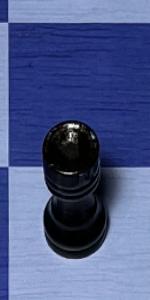
Label: Rook_Black